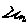
Label: zigzag